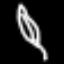
Label: leaf